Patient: sex M, age 70
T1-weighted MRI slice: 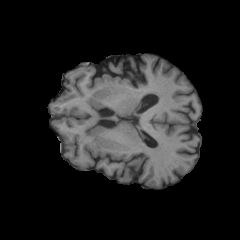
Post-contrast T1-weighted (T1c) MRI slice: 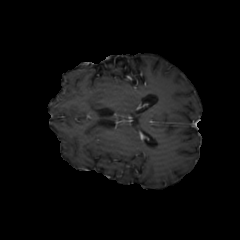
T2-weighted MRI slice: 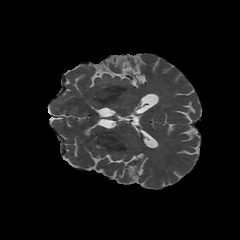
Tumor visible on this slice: no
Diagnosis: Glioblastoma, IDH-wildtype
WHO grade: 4